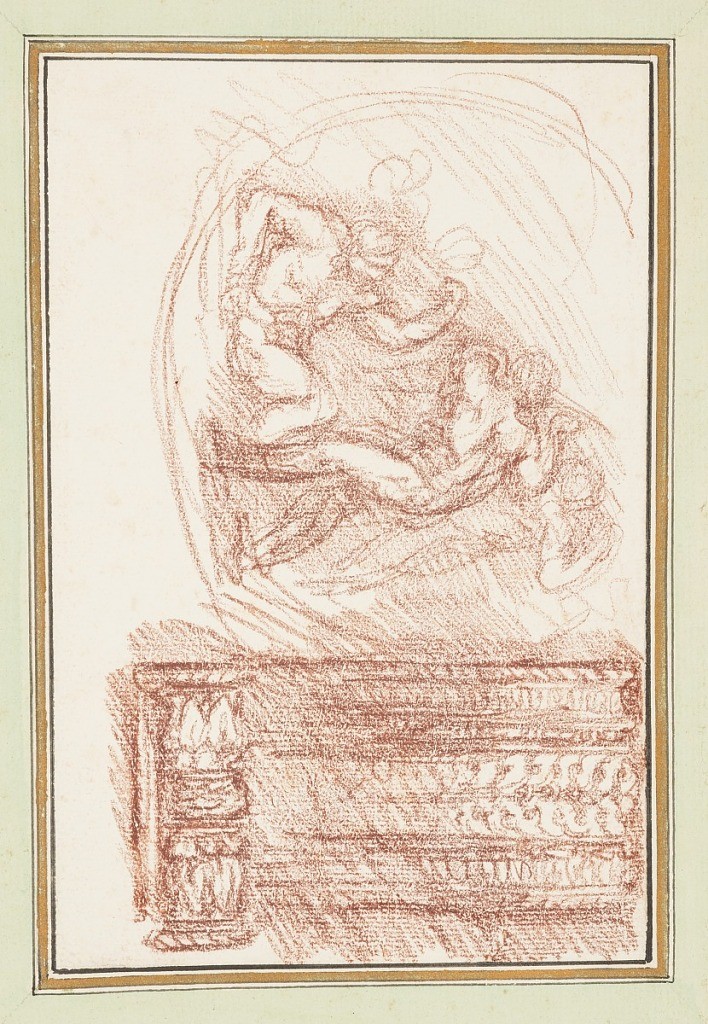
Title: Two male figures and a decorative motif
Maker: Jean-Robert Ango, French, active in Rome 1759 –1770, d. 1773
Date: ca. 1759–70
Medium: Red chalk on paper
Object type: Drawing
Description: Two muscular nudes. One raises his left hand in a fist. Below, a decorative motif.